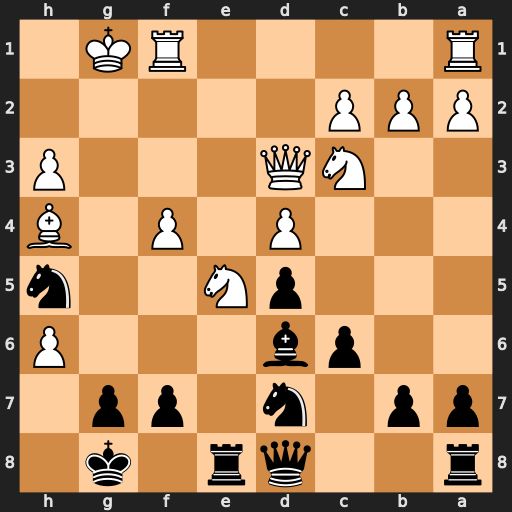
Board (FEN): r2qr1k1/pp1n1pp1/2pb3P/3pN2n/3P1P1B/2NQ3P/PPP5/R4RK1
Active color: b
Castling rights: -
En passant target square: -
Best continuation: Nxe5 fxe5 Qxh4